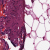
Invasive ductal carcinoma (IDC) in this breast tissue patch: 0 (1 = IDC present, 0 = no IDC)